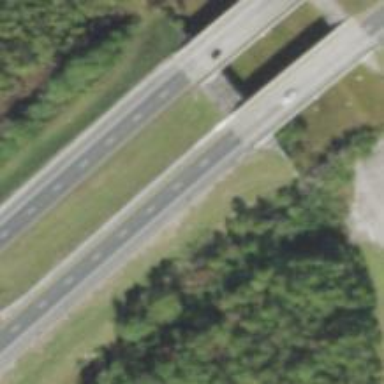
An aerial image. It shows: Asphalt motorway.